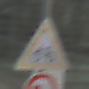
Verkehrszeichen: RadverkehrRechts
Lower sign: UeberholverbotKraftfahrzeuge
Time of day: SunriseSunset
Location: Outdoor (Urban)
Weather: PartlyCloudy
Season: NotSpecified
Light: Natural